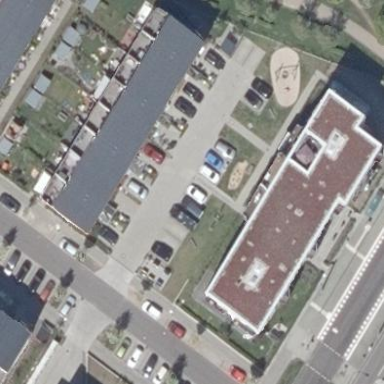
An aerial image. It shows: Flat-roofed apartment building.